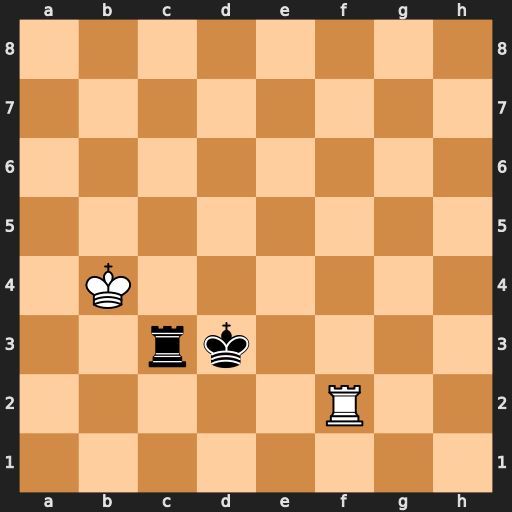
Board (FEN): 8/8/8/8/1K6/2rk4/5R2/8
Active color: w
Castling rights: -
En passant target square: -
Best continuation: Rf3+ Kd4 Rxc3